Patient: sex M, age 65
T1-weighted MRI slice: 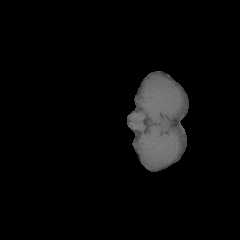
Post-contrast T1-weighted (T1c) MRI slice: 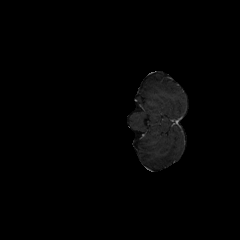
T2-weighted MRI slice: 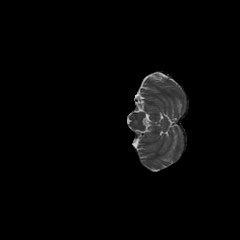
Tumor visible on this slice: no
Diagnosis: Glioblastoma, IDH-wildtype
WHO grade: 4